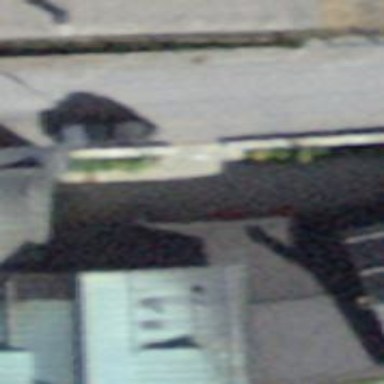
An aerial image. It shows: Charging station.